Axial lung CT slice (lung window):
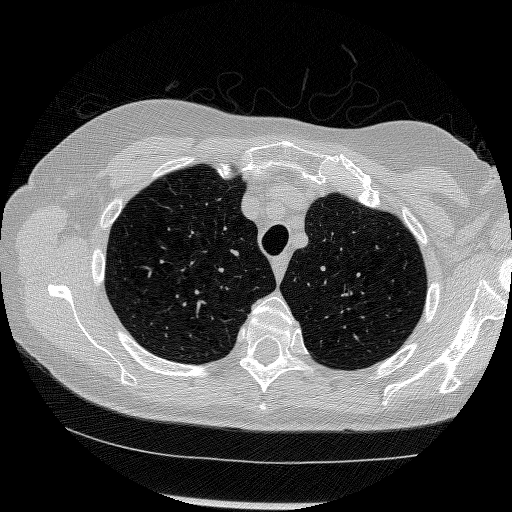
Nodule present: no